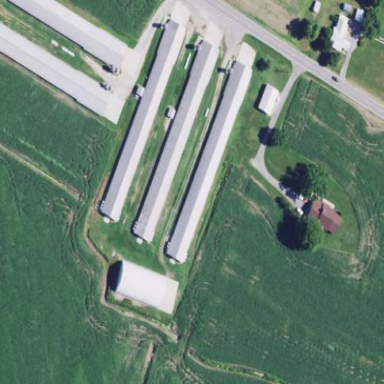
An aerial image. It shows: Farmyard area.